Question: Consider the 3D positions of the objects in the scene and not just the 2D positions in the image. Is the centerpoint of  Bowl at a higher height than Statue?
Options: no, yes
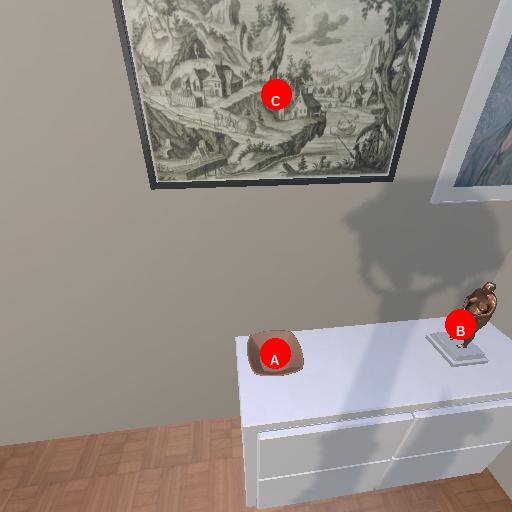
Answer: no